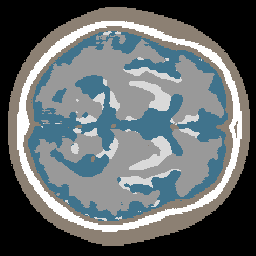
Label: no_lesion